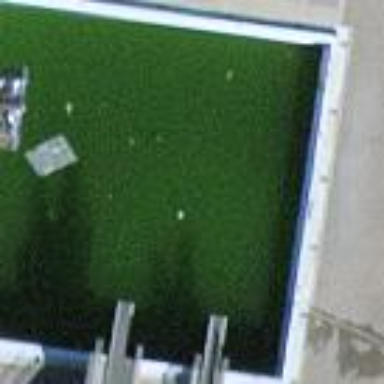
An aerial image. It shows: Swimming pool located in leisure land.